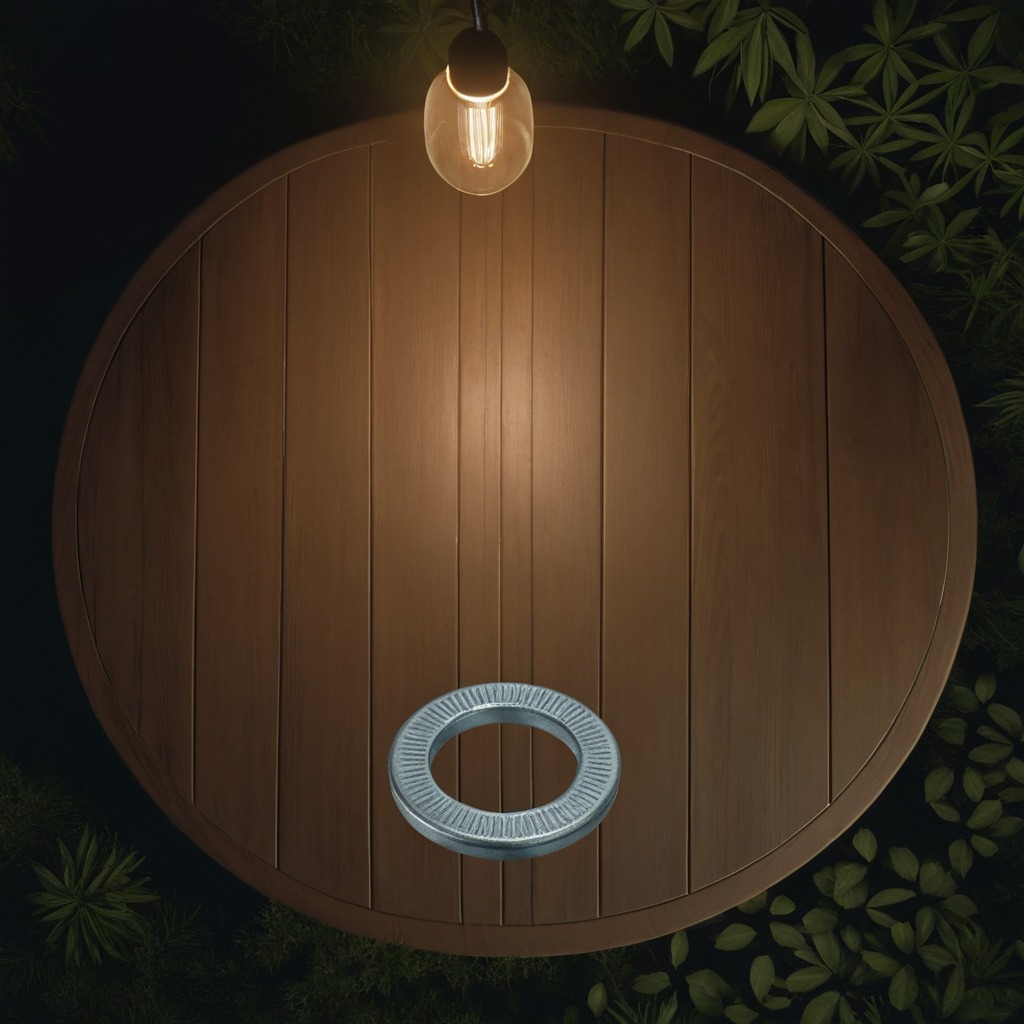
A flat metal washer is lying on the wooden table inside a jungle field workshop tent at night.